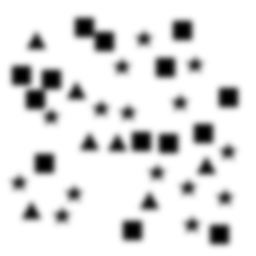
Squares: 14
Triangles: 7
Stars: 15
Total shapes: 36